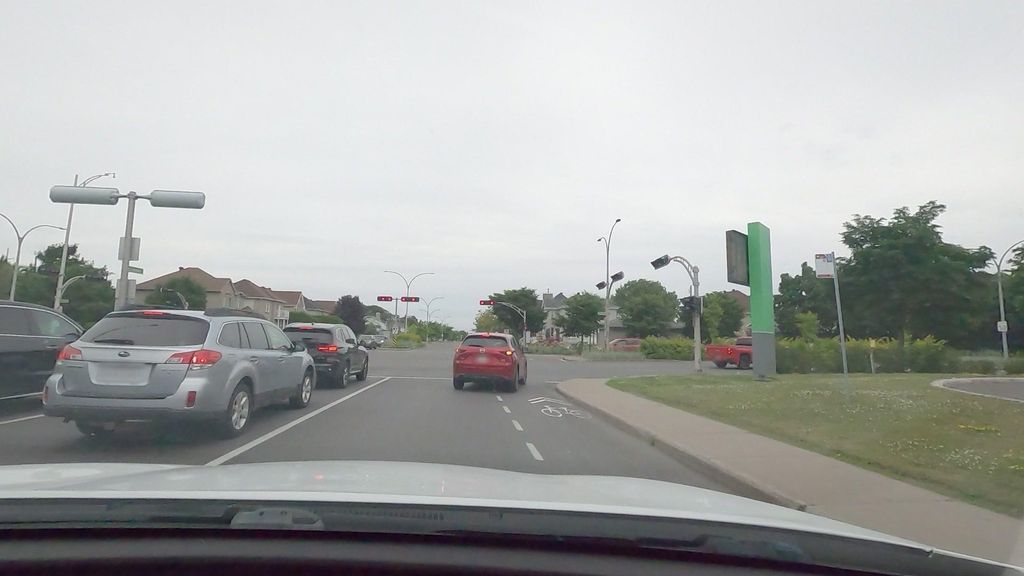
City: montreal